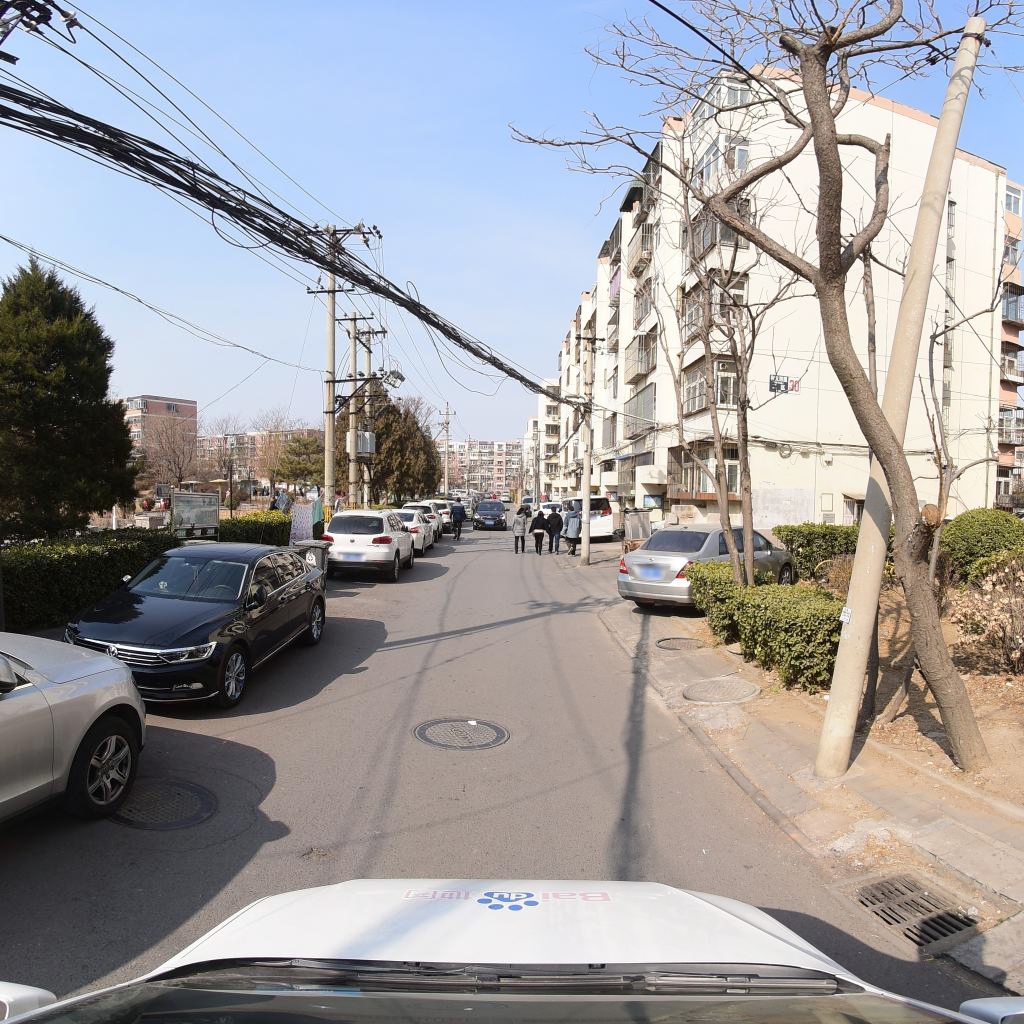
Region: Fengtai
Road damage annotations: pothole, manhole cover, manhole cover, manhole cover, manhole cover